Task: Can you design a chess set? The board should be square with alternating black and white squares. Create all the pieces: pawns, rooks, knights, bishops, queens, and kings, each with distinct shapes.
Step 2260:
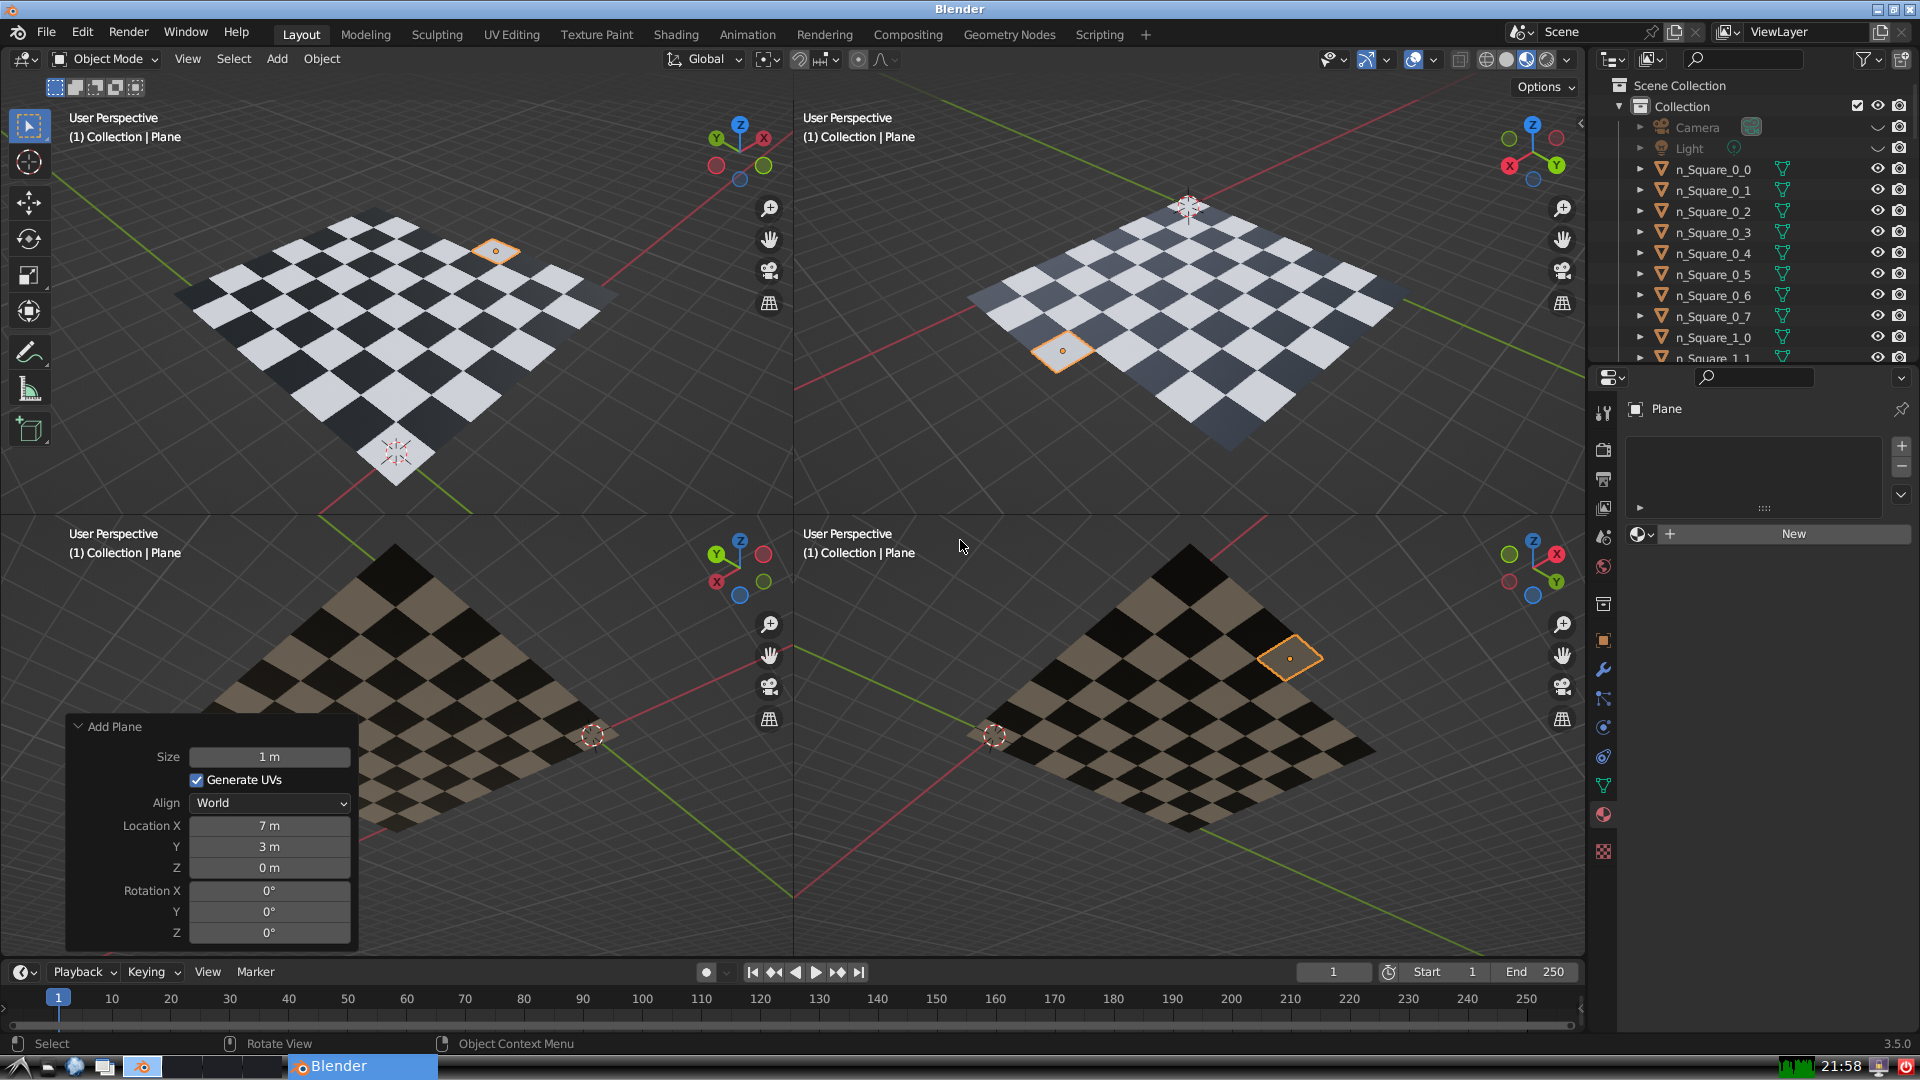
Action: {"key_press": ['Ctrl, Home']}